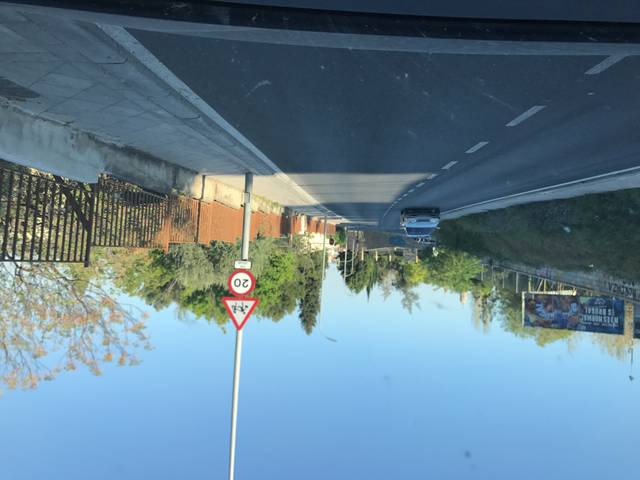
Region: Spain
Coordinates: 37.758, -3.792